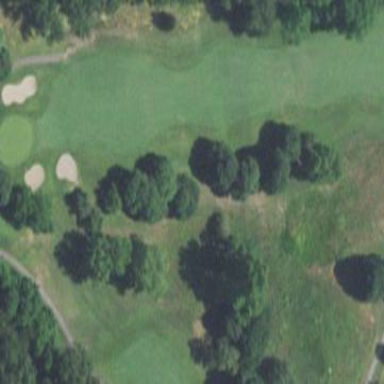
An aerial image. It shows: Grassy golf fairway.